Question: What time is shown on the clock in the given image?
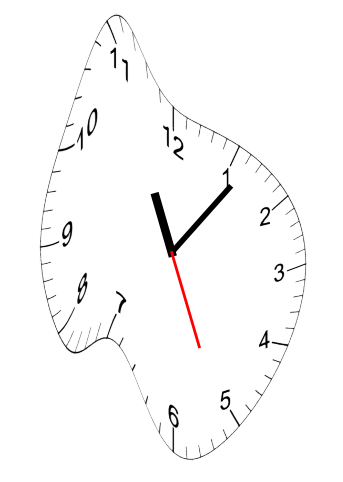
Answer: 11:06:26